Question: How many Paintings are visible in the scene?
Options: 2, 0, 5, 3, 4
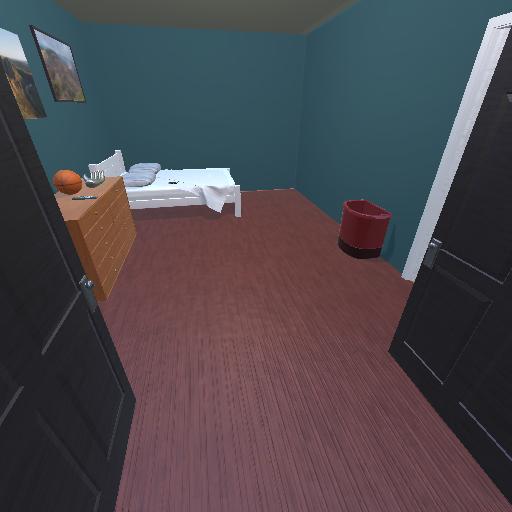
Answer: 2